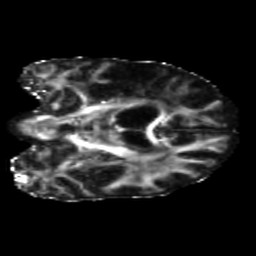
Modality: FA
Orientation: coronal
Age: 67
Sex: female
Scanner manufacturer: siemens
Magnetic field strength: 3 T
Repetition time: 5.25 s
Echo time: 0.08 s